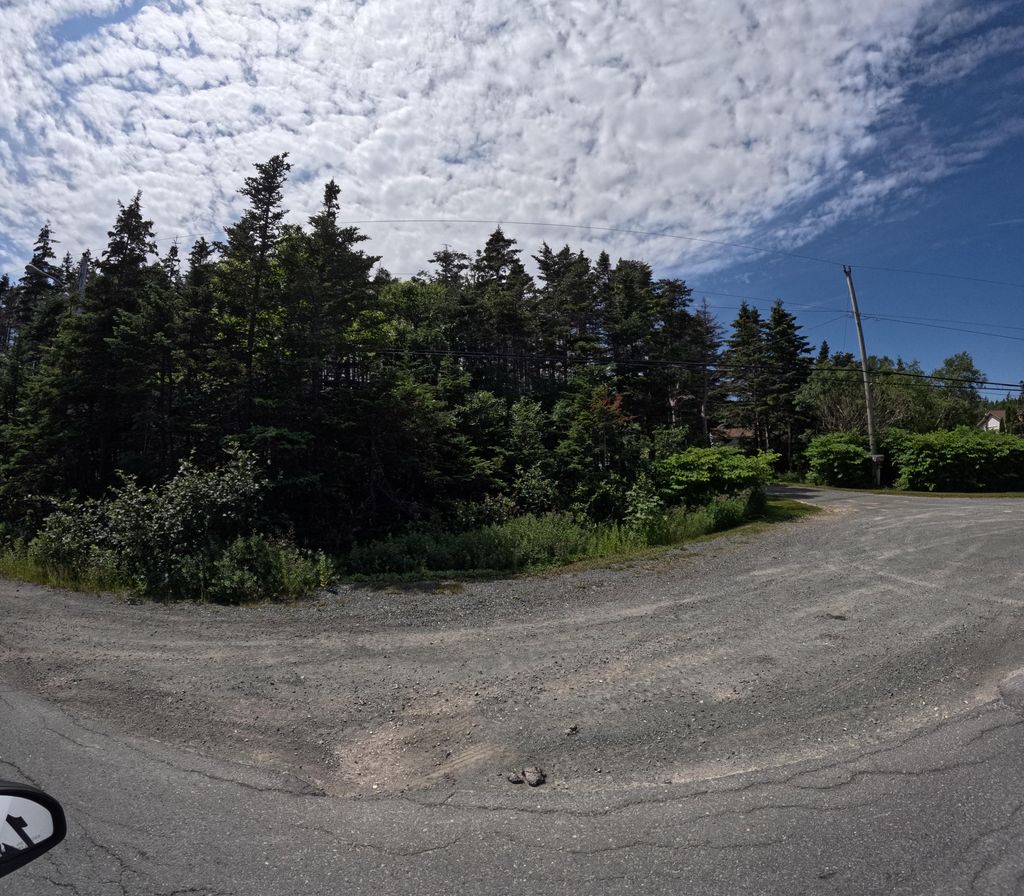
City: st_johns